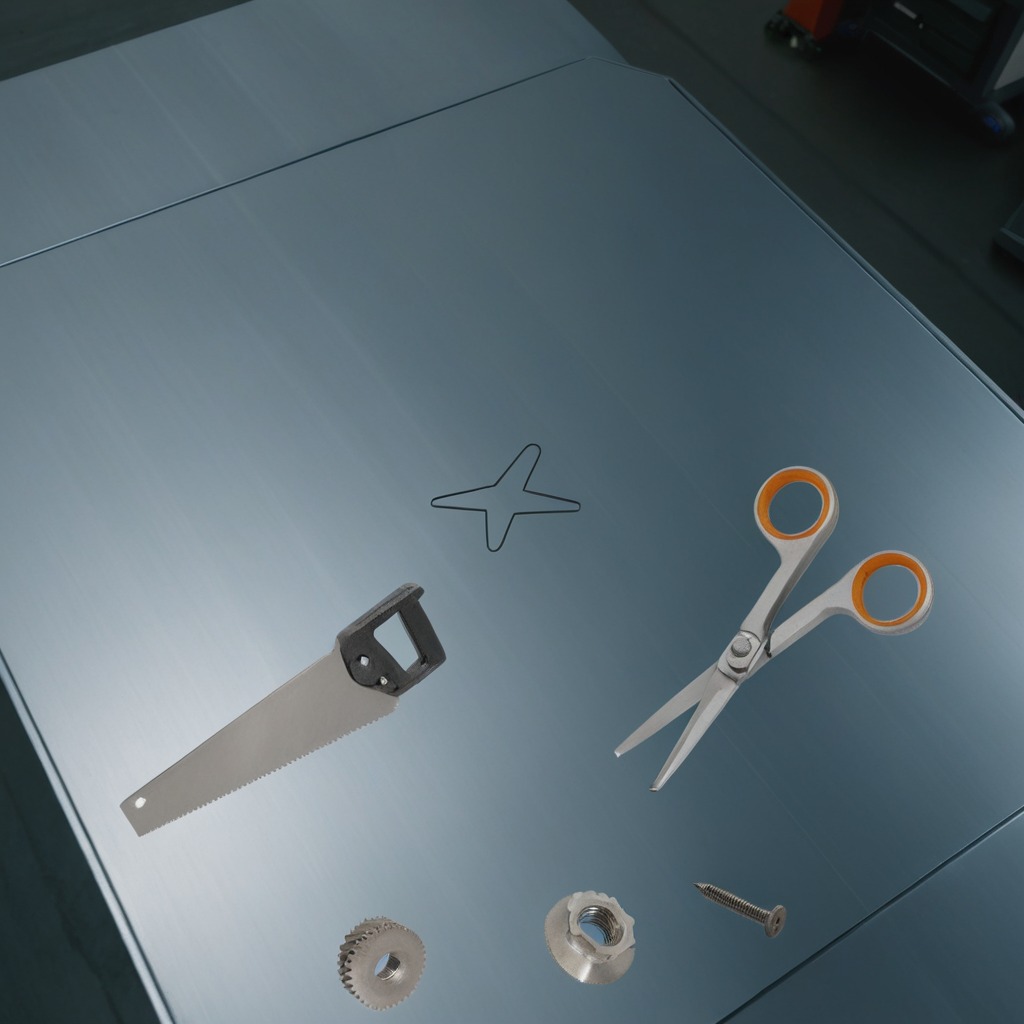
A steel gear with teeth, a metal machine screw, a handheld metal saw, a metal nut, and a pair of scissors are lying on the toolbox surface in an airplane hangar workshop.